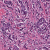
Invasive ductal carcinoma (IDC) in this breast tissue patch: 1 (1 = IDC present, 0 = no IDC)